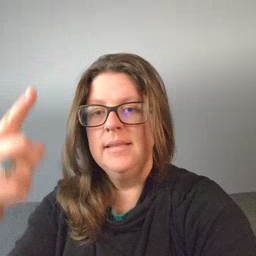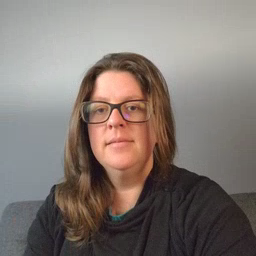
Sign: penny